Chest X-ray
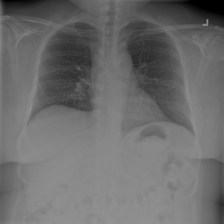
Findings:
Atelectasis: negative
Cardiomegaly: negative
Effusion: negative
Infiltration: negative
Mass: negative
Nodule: negative
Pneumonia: negative
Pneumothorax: negative
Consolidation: negative
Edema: negative
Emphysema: negative
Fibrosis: negative
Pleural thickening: negative
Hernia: negative